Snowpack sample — Buffalo Mountain, Silverthorne, Colorado, USA (1/25/25, 10:11 AM MST)
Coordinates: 39.6222, -106.1139
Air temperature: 22 °F
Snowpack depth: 110 cm
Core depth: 30 cm
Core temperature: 42.8 °F
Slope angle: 12°, slope face: 102°
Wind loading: high
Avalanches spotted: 0
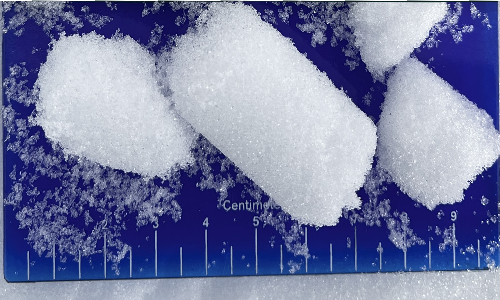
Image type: core
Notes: No avalanches nearby, collected on the outskirts of a fire break 15 meters from the treeline, on way to Buffalo and Red Mountain